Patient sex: M
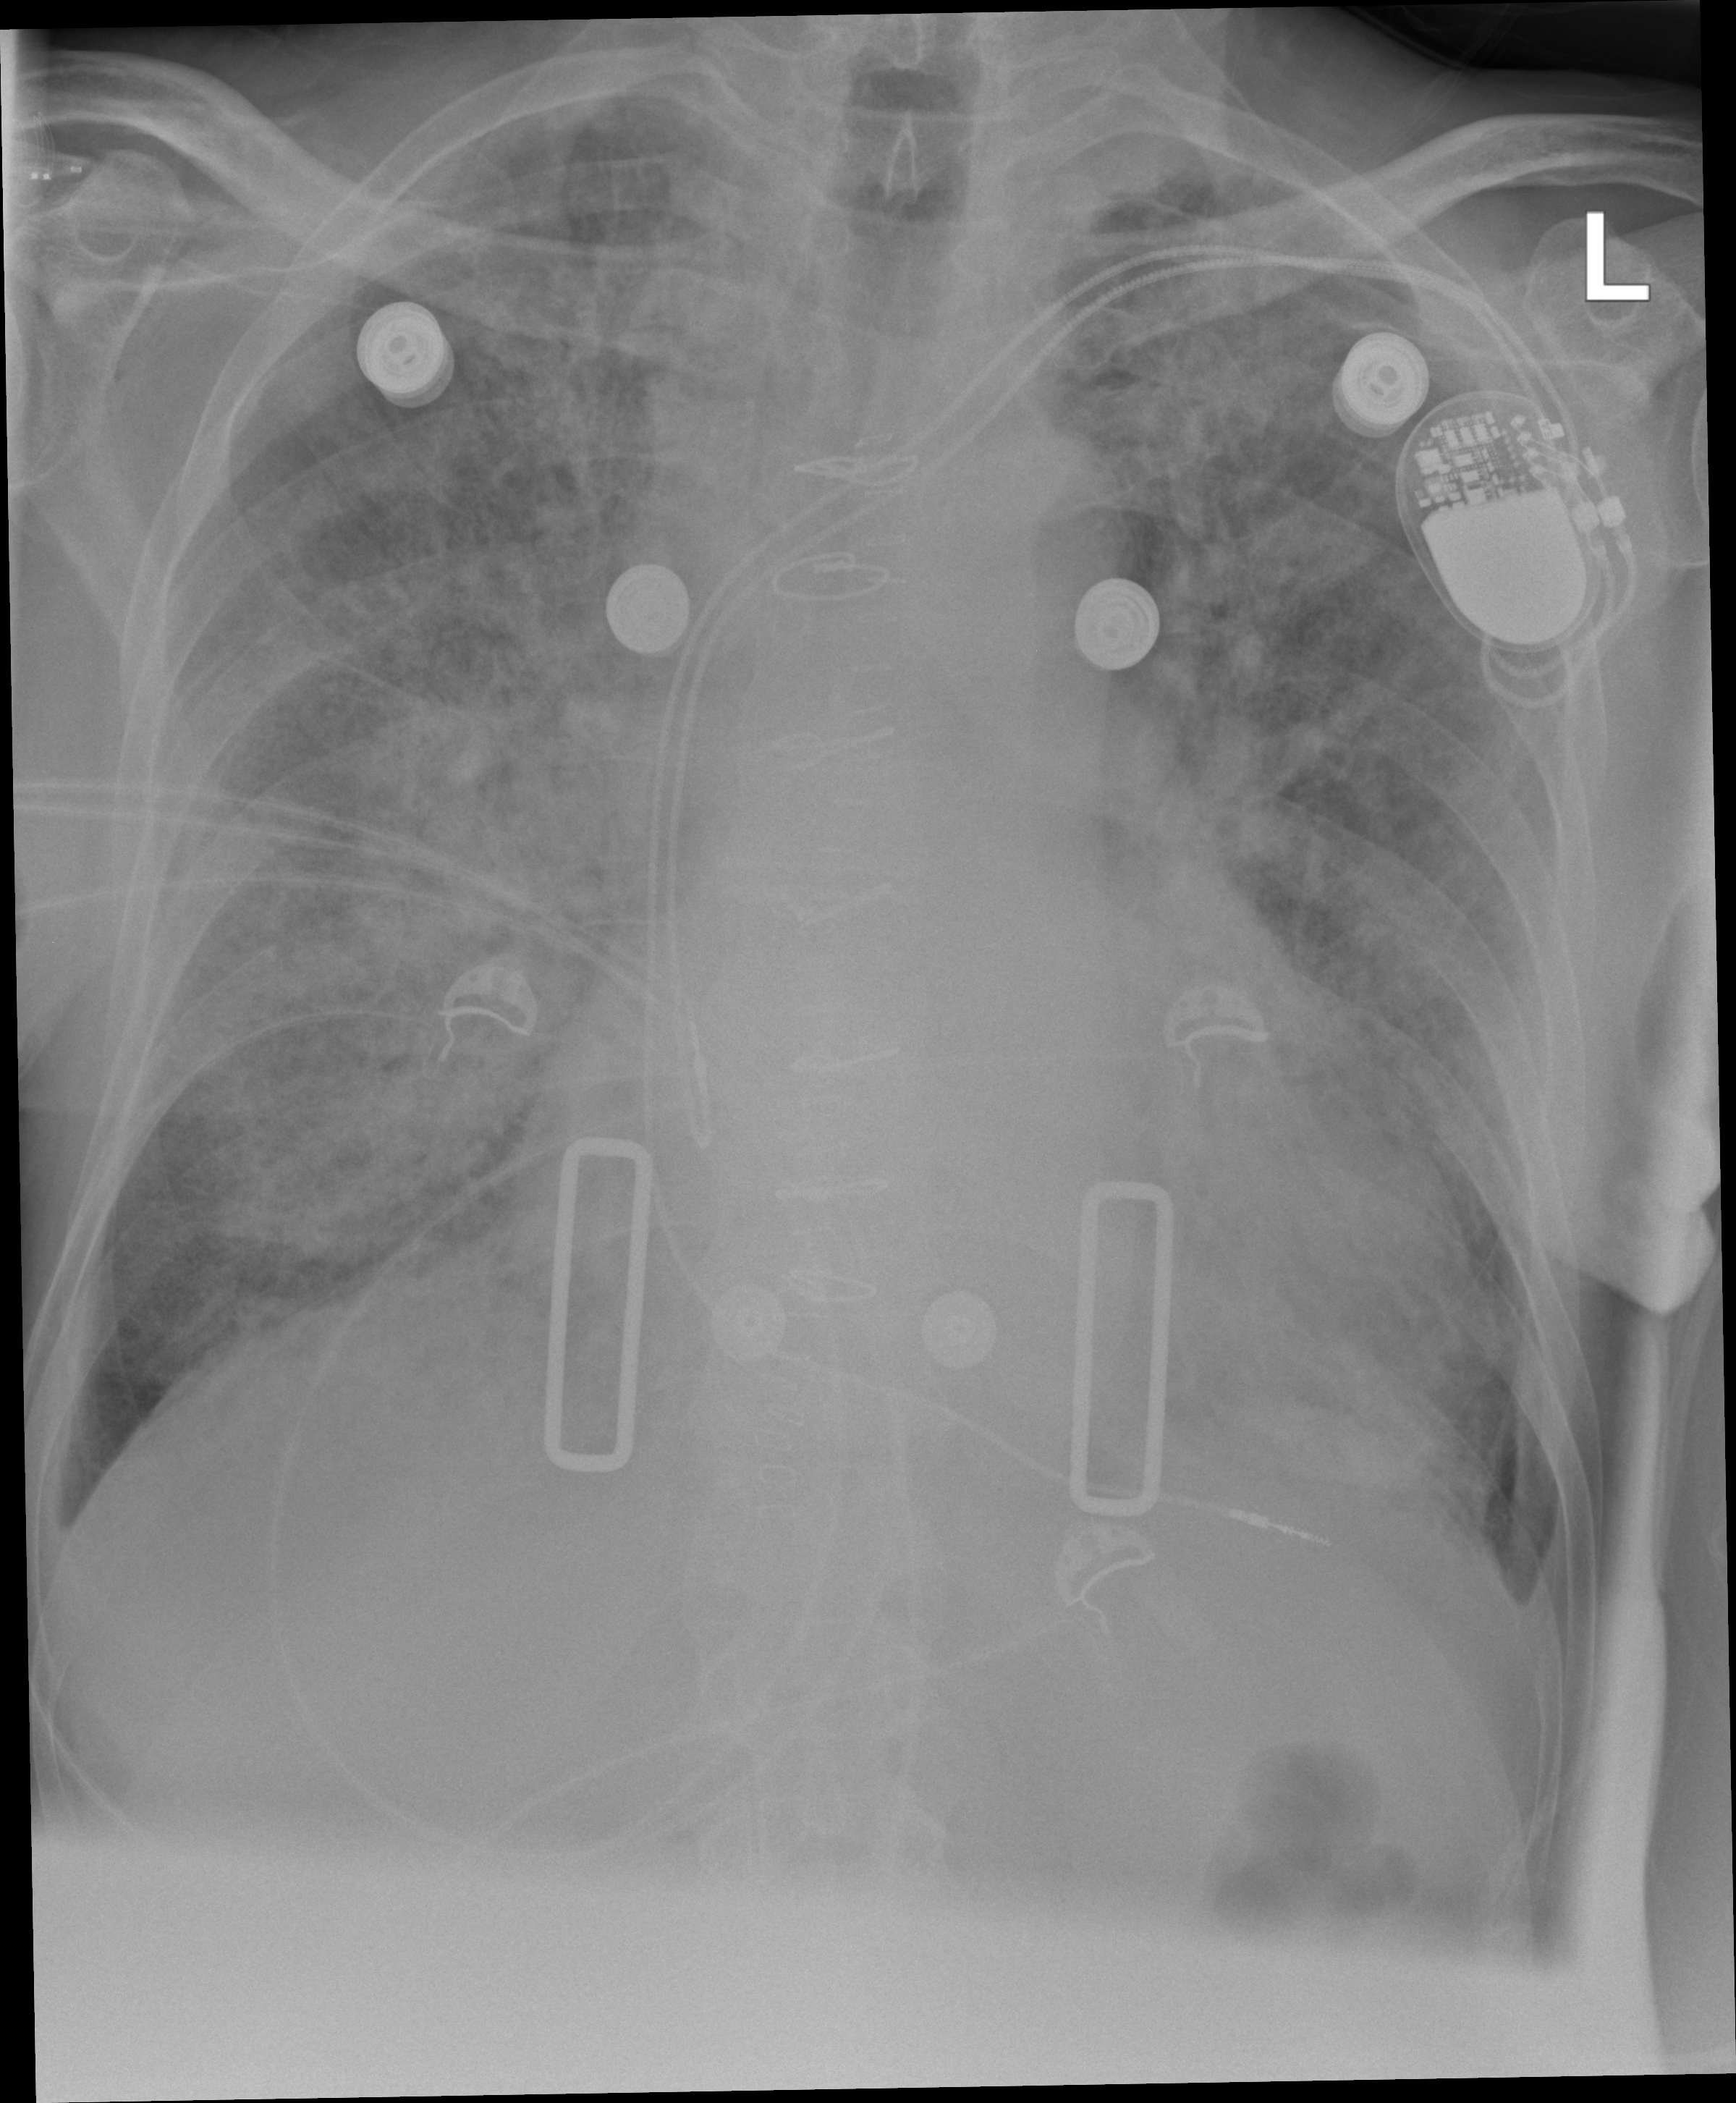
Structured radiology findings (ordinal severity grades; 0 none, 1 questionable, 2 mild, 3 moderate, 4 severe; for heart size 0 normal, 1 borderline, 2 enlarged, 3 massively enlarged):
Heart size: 2
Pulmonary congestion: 2
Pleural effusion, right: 1
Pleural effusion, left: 2
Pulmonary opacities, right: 3
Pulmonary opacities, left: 3
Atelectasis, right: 2
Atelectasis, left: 2